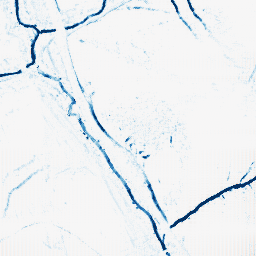
Category: morphological
Decomposition family: morphological_diamond
Decomposition parameters: operation: closing
radius: 3
Upsampling method: fft_zeropad
Upsampling parameters: scale: 8
Upsampling scale: 8